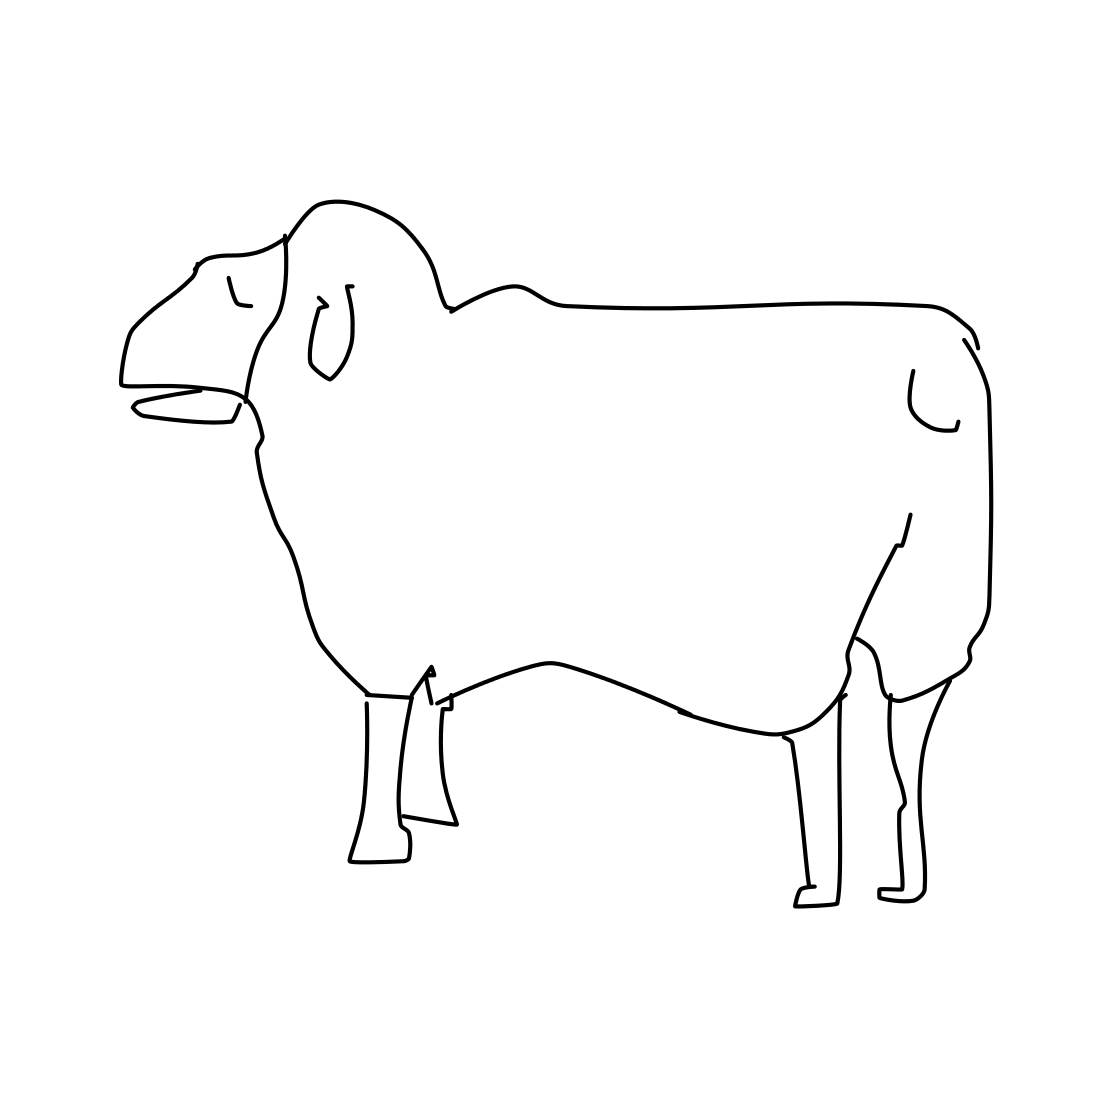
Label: sheep